Question: I'm currently updating values in an Excel template and I keep getting my currency fields to have the green triangle in the top corner and the "Number Stored as Text" message. How do I get Excel to recognize the cell is a number and I want it to treat it that way since I already have the cell formatted as currency? (just like what happens if I'm on the cell in Excel, hit F2, and then hit enter)
Here's a simplified version of what I'm currently doing:
'''
UInt32Value moneyFormat = report.createCellFormat(report.Stylesheet, fontIndex, backgroundIndex, borderIndex, 168);
report.UpdateValue("Workbook", "I29", "1234.56", moneyFormat, true, String.Empty);
'''
And here's an image of what my cells look like

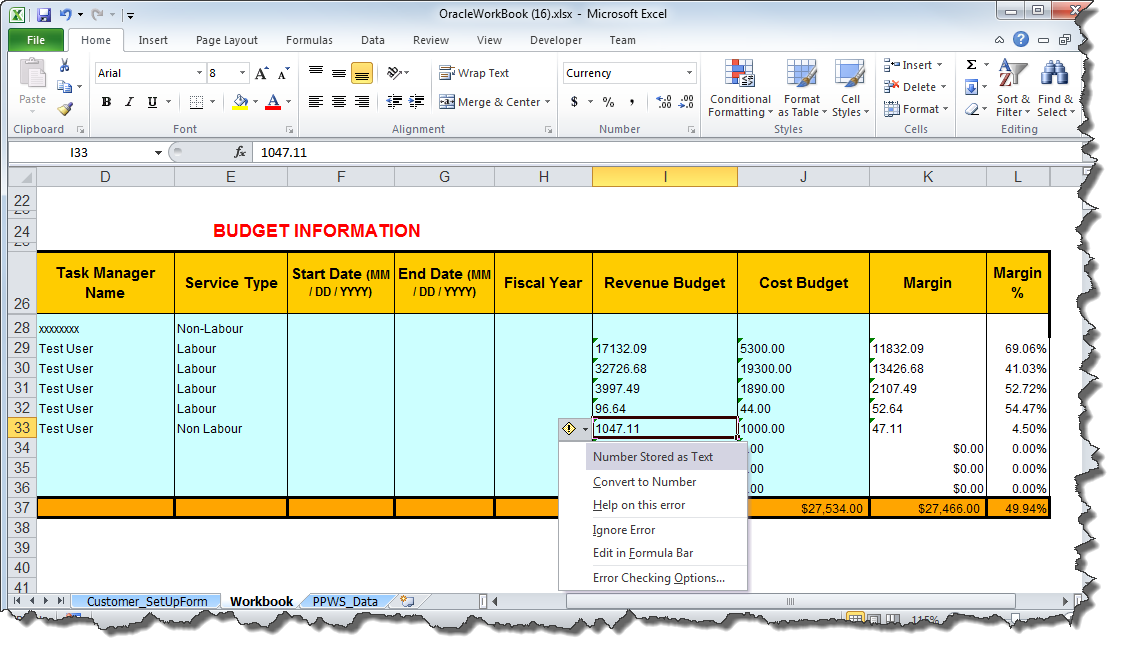
Answer: You might find the answer in this post:
<URL>
Probably the 'DataType' of the cell is not set correct.